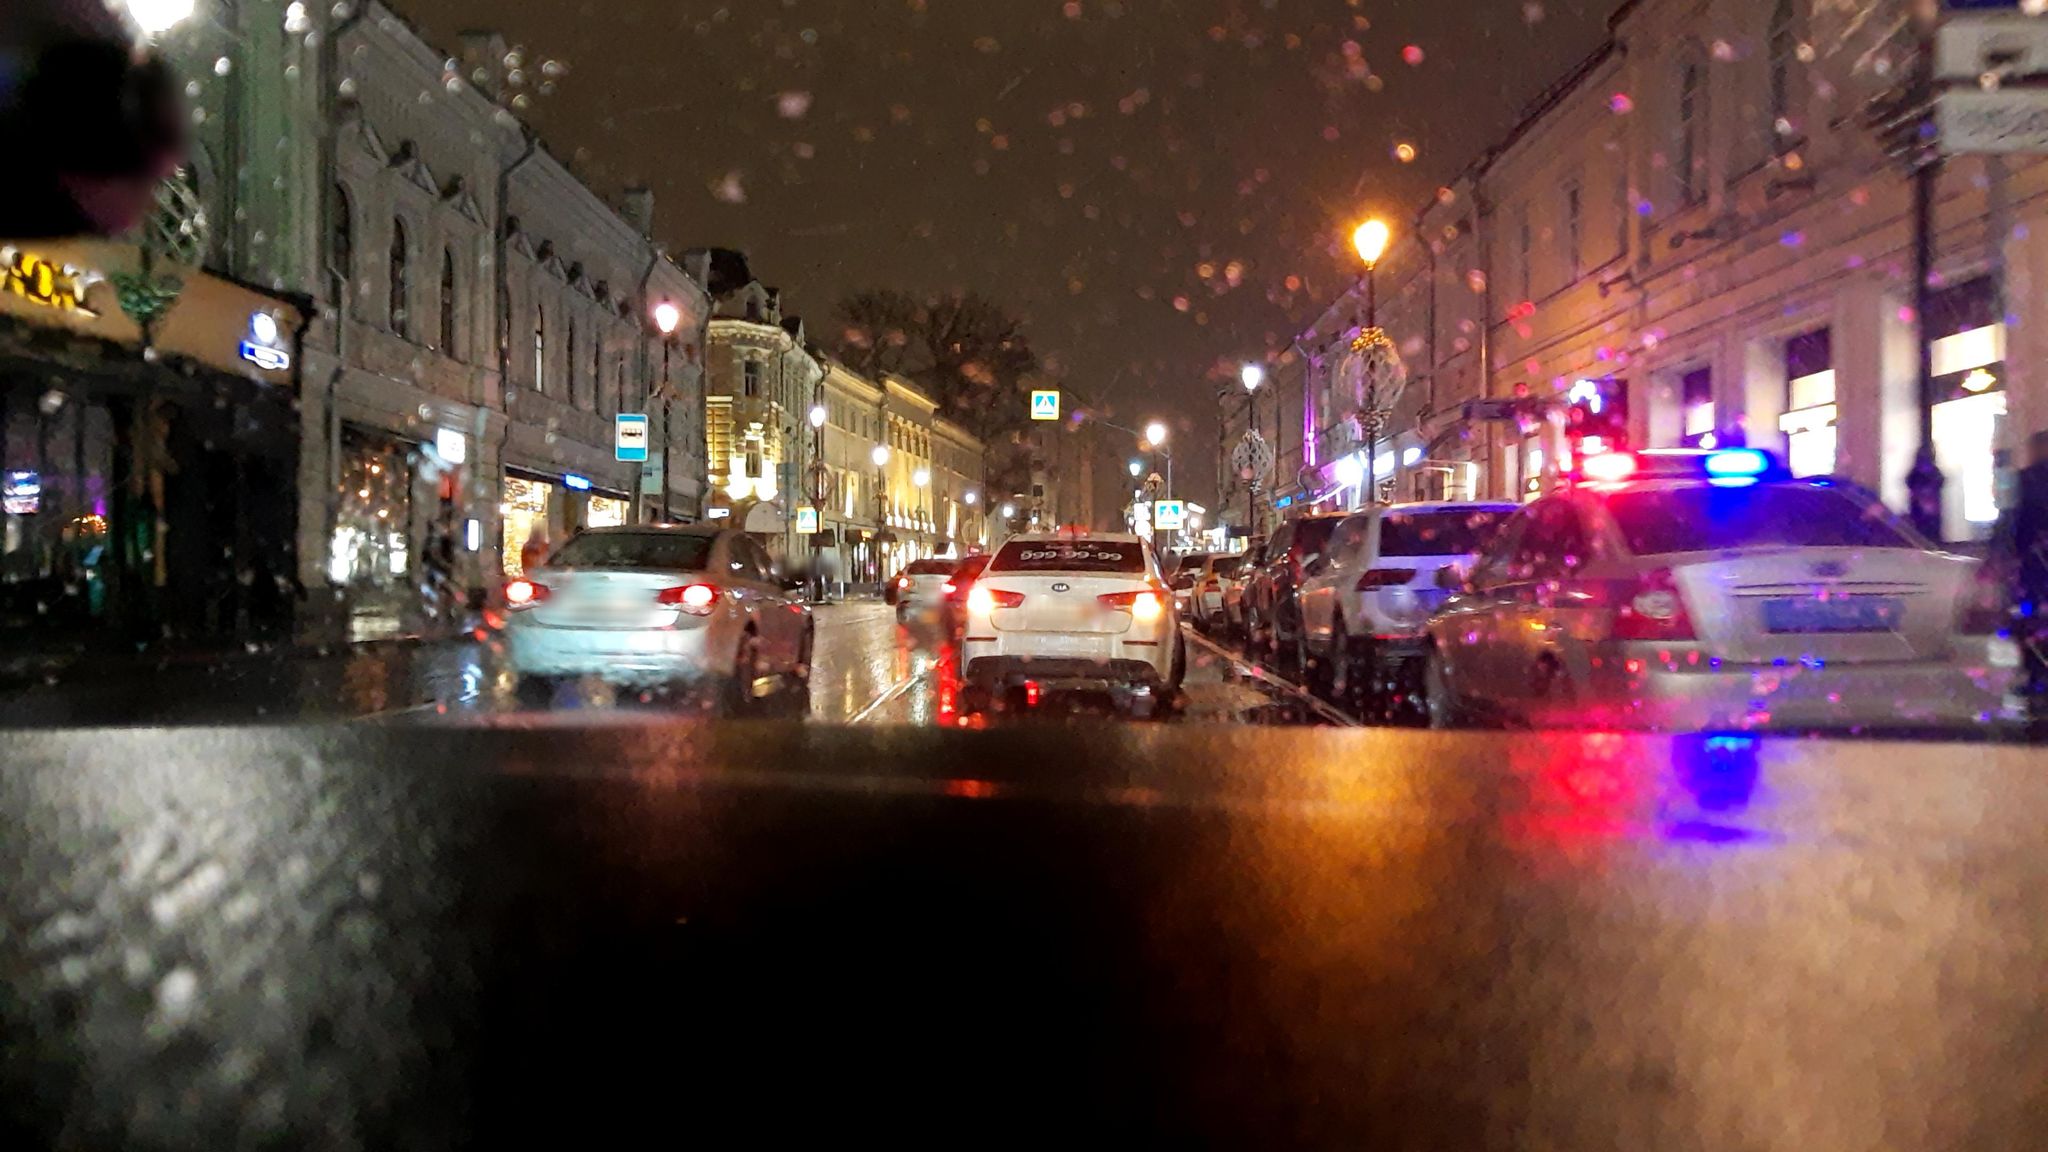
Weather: rainy
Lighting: night
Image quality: slightly poor
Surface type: driving surface
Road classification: secondary
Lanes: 3
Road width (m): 4
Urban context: urban centre
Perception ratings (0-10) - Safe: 0.33, Lively: 7.32, Beautiful: 2.95, Boring: 1.04, Depressing: 3.75, Wealthy: 4.17